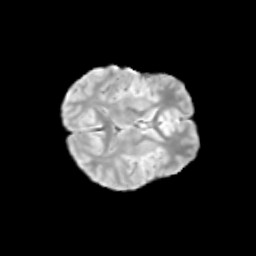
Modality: T2w
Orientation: axial
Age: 12
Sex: male
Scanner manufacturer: siemens
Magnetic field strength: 3 T
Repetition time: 3.8 s
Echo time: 0.07 s